Question: face image
thresholded image before applying Canny to find contours but does not return face mask
if different face is input,it should generate a proper face mask(face area white and background white)
Tried with apple picture..works fine
'''
#include <opencv2/highgui/highgui.hpp>
#include <opencv2/core/core.hpp>
#include <opencv2/imgproc/imgproc.hpp>
using namespace cv;
using namespace std;
int main(){
Mat right=imread("front.jpg");
Mat img1;
cvtColor(right, img1, CV_RGB2GRAY);
threshold(img1,img1,160,255,cv::THRESH_BINARY);
Canny(img1, img1, 128, 350);
vector< vector<Point> > contours;
findContours(img1, contours, CV_RETR_EXTERNAL, CV_CHAIN_APPROX_NONE);
Mat mask = Mat::zeros(img1.rows, img1.cols, CV_8UC1);
drawContours(mask, contours, -1, Scalar(255), CV_FILLED);
normalize(mask.clone(), mask, 0.0, 255.0, CV_MINMAX, CV_8UC1);
imshow("original", right);
imshow("thresh",img1);
imshow("mask", mask);
waitKey(0);
return 0;
}
'''
Here is the image that I used

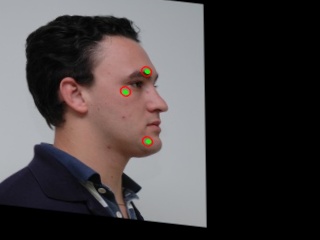
Answer: Using this below code the mask creation working perfectly for the sample image you provided in the above commants.
Here assumes, your background is of any colour with no other object.
The below code will do
- Find edge- Strengthen the edge by <URL> and draw it by filling.
Sometimes your contour may not be closed at the bottom(no edges at bottom) so the filling contour wont work, so for make it closed the code first find the bounding rect for biggest contour(foreground) and then draw bottom of rect to the edge image, then find largest contour again will give you the proper mask image.
'''
Rect R;
Mat findLargestContour(Mat thr){
vector< vector <Point> > contours; // Vector for storing contour
vector< Vec4i > hierarchy;
int largest_contour_index=0;
int largest_area=0;
Mat dst(thr.rows,thr.cols,CV_8UC1,Scalar::all(0)); //create destination image
findContours( thr, contours, hierarchy,CV_RETR_EXTERNAL, CV_CHAIN_APPROX_SIMPLE );
for( int i = 0; i< contours.size(); i++ ) // iterate through each contour.
{
double a=contourArea( contours[i],false); // Find the area of contour
if(a>largest_area){
largest_area=a;
largest_contour_index=i; //Store the index of largest contour
}
}
drawContours( dst,contours, largest_contour_index, Scalar(255,255,255),CV_FILLED, 8, hierarchy );
R= boundingRect( contours[largest_contour_index]);
return dst;
}
int main( )
{
Mat right=imread("1.jpg");
// blur(right,right,Size(3,3));
Mat gray;
cvtColor(right, gray, CV_RGB2GRAY);
int borderW=10;
//Mat ROI=gray(Rect(borderW,borderW,img1.cols-2*borderW,img1.rows-2*borderW));
Canny(gray, gray, 30, 255);
Size kernalSize (5,5);
Mat element = getStructuringElement (MORPH_RECT, kernalSize, Point(1,1) );
morphologyEx(gray, gray, MORPH_CLOSE, element );
imshow("canny", gray);
Mat largestCon=findLargestContour(gray.clone());
line(largestCon, Point(R.x,R.y+R.height), Point(R.x+R.width,R.y+R.height), Scalar(255),2,8,0);
Mat mask=findLargestContour(largestCon.clone());
Mat A;
right.copyTo(A,mask);
imshow("original", right);
imshow("dst", A);
imshow("mask", mask);
waitKey(0);
return 0;
}
'''
See some sample mask